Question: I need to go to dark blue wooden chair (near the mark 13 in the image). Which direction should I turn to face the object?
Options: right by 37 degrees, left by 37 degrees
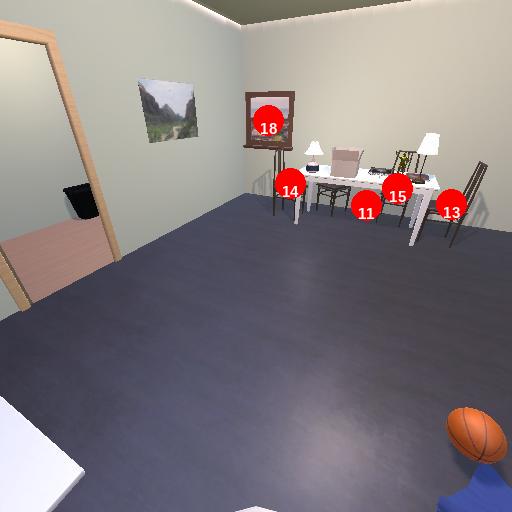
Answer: right by 37 degrees